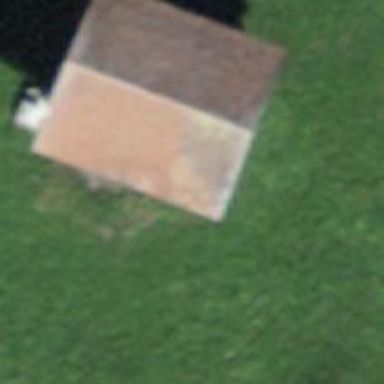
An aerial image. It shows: Barn.